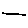
Label: line